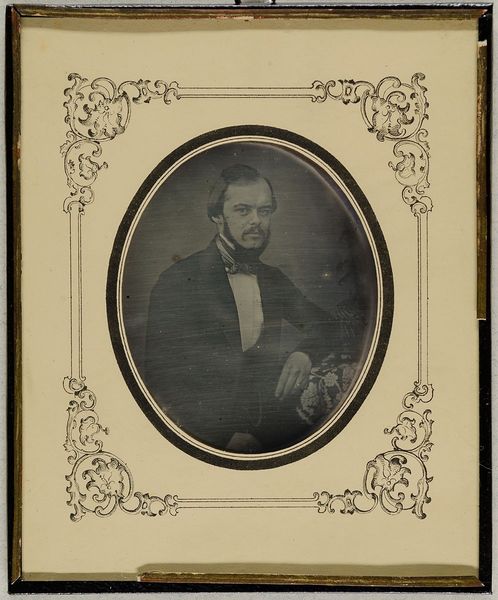
Titel: Porträt eines Mannes
Künstler: Julius Böhm
Standort: Hamburg
Institution: Museum für Kunst und Gewerbe Hamburg
Schlagwörter: mann, bart, gesten, portrait, figur, foto, fotografie, photographie, photo, lichtbild, daguerreotypie, bildwerke, angewandte und bildende kunst, hessische systematik, porträt, armhaltungen, porträtfotografie, porträtphotographie, hüftbild